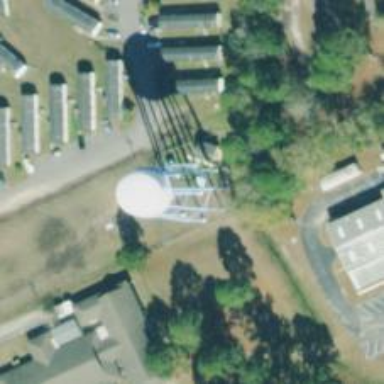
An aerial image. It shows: Water tower that is man-made.